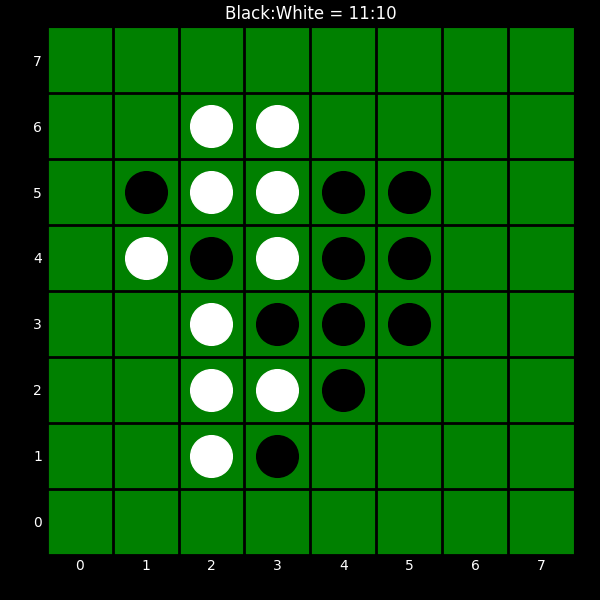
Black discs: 11
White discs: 10